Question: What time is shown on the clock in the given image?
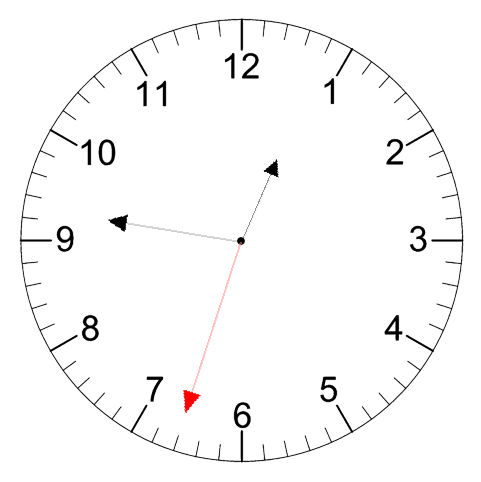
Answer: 12:46:33